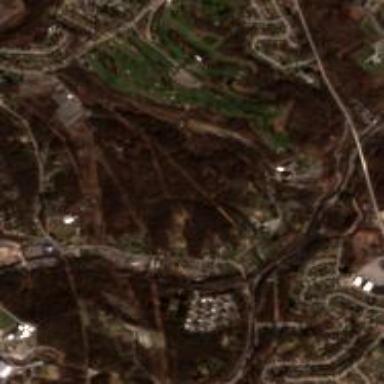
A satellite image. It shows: Golf course.